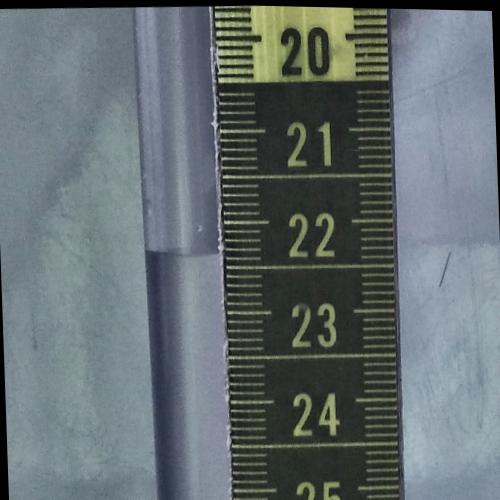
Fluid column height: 22.3 cm